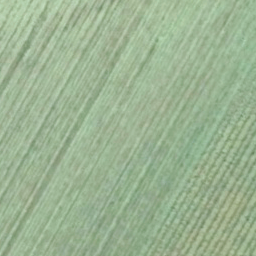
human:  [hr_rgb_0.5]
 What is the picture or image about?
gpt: farmland